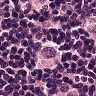
Metastatic tissue present: yes